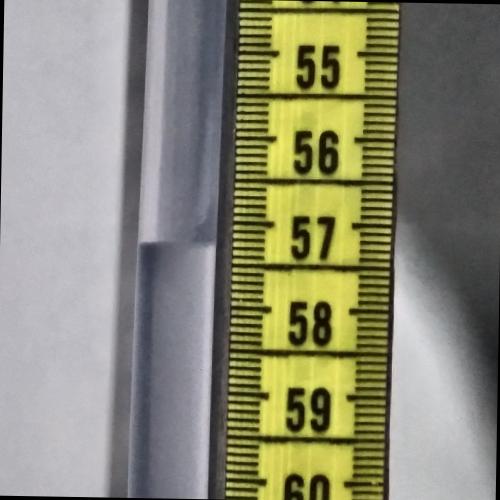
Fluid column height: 57.2 cm